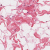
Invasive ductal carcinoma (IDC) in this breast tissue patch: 0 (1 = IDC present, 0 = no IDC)